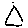
Label: triangle